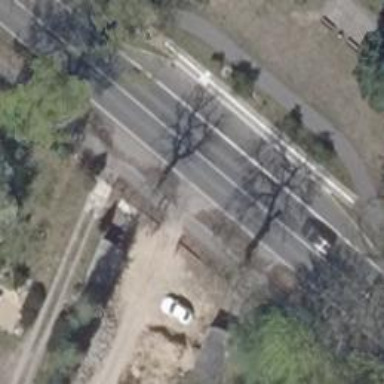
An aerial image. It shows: Asphalt road designated for service vehicles.